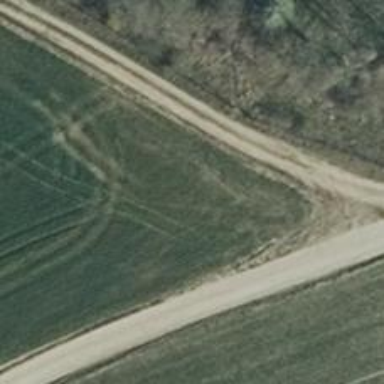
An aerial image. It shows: Gravel track with grade 3 tracktype.